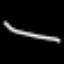
Label: line